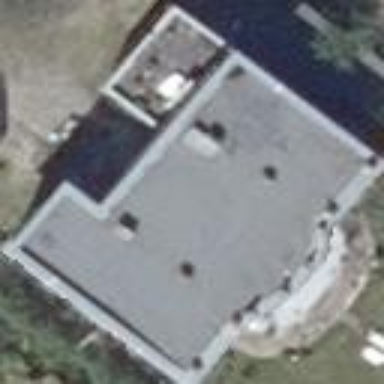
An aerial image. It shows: Building.